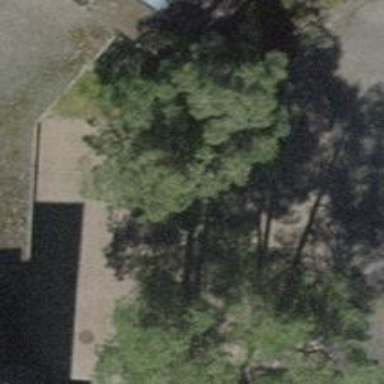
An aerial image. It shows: Urban tree adds touch of nature to the surroundings.